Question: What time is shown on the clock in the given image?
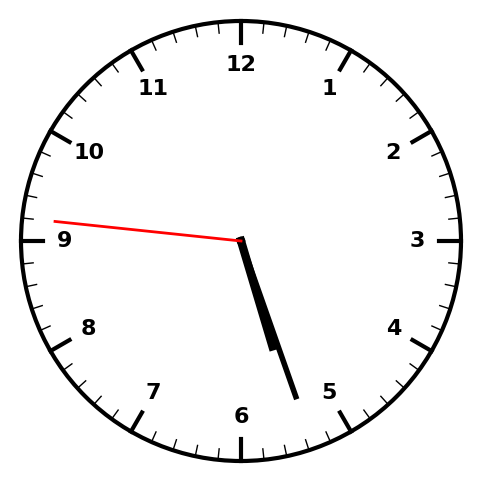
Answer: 05:26:46